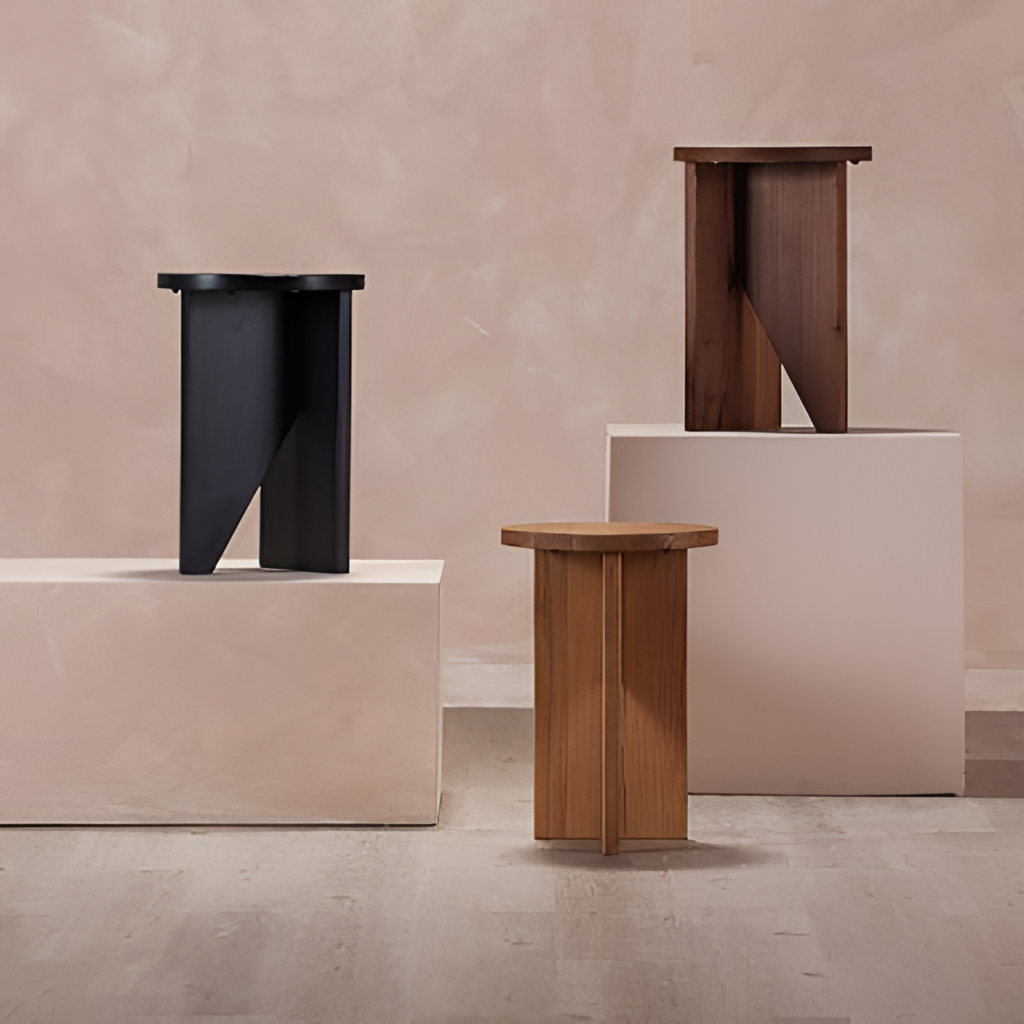
bedroom, wood stool, modern, beige plaster wallpaper, with solid pattern, beige concrete flooring, with smooth pattern